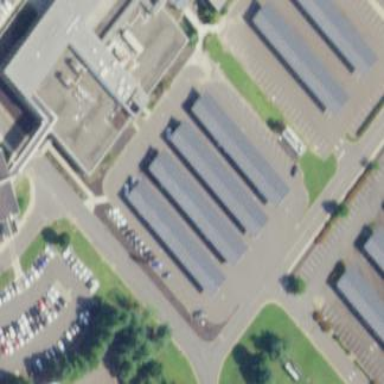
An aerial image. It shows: Solar photovoltaic panel on the roof of building used as solar power generator.